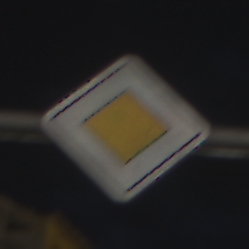
Verkehrszeichen: Vorfahrtsstrasse
Umgebung: Outdoor, Urban
Tageszeit: Night
Wetter: PartlyCloudy
Licht: Artificial
Jahreszeit: NotSpecified
Kontrast: HighContrast